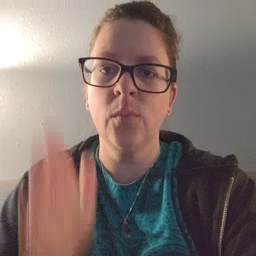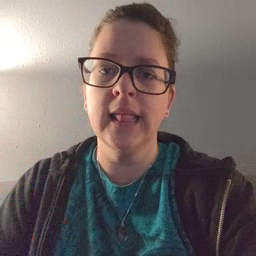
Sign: will